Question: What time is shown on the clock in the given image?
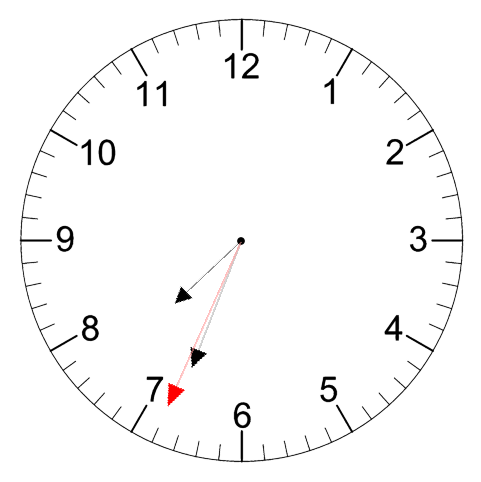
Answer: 07:33:34